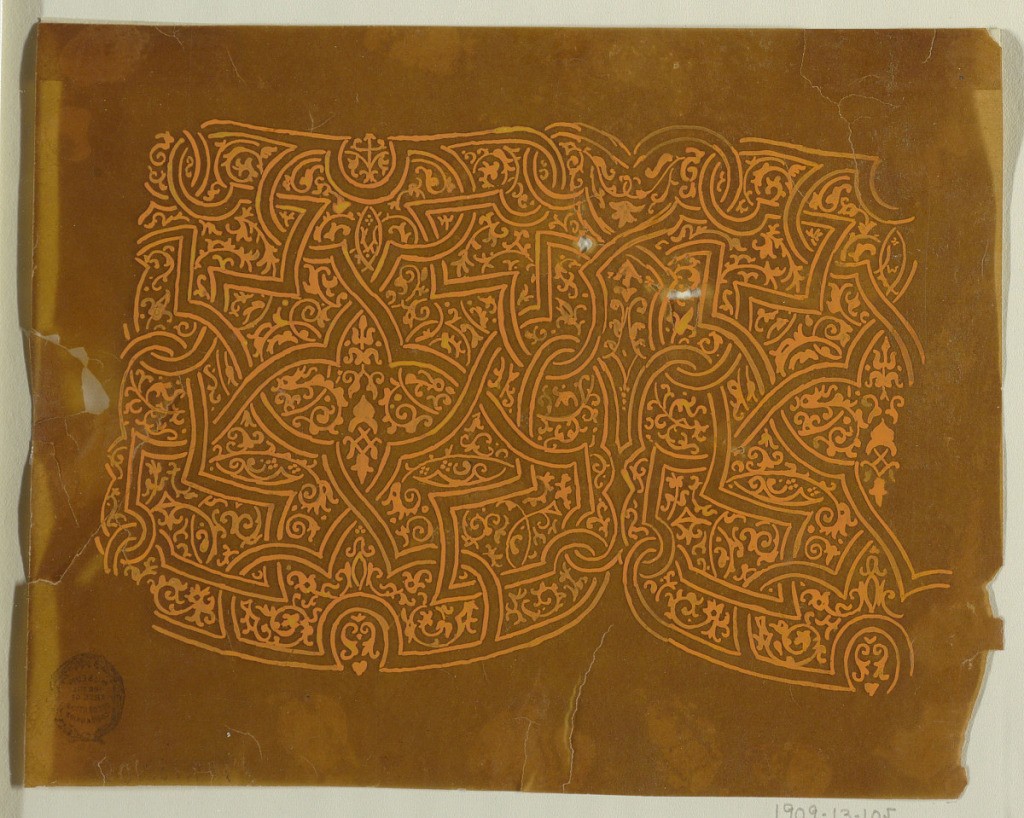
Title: Design for a Woven Textile
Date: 1820–1860
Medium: Brush and lateritious gouche on oily tracing paper
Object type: Drawing
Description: Interlaced ribbons and a Moorish decoration of the panels, in the style of about 1555. The design is possibly a copy of an old design.